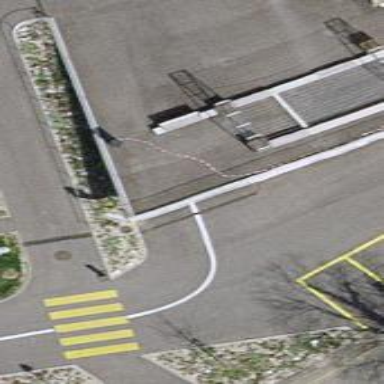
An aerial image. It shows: Parking entrance.